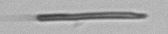
Label: fiber